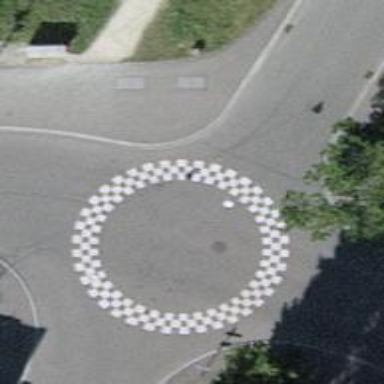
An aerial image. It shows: Rosette traffic calming feature.